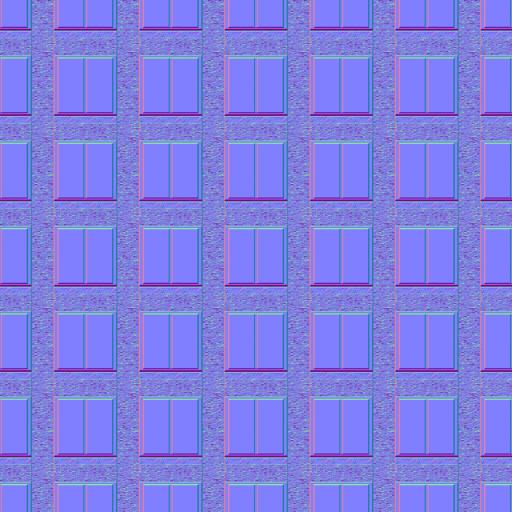
facade skyscraper